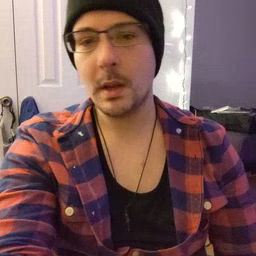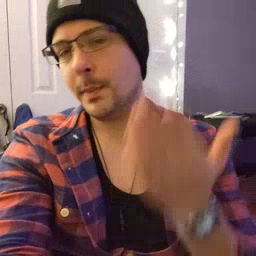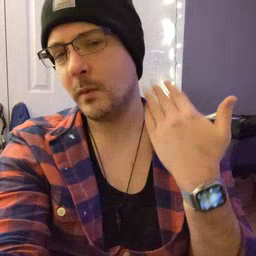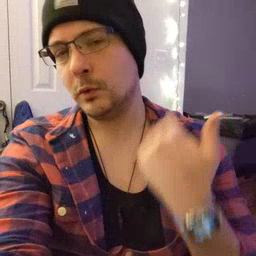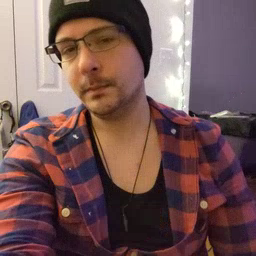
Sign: before